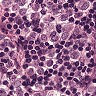
Metastatic tissue present: yes